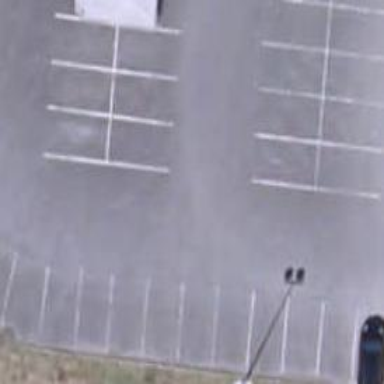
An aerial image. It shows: Parking aisle designated as service road.